Question: I am leeching off this post: <URL>
With this procedure:
'''
CREATE PROCEDURE ListTableRowCounts
AS
BEGIN
SET NOCOUNT ON
CREATE TABLE #TableCounts
(
TableName VARCHAR(500),
CountOf INT
)
INSERT #TableCounts
EXEC sp_msForEachTable
'SELECT PARSENAME(''?'', 1),
COUNT(*) FROM ? WITH (NOLOCK)'
SELECT TableName , CountOf
FROM #TableCounts
ORDER BY TableName
DROP TABLE #TableCounts
END
GO
'''
The procedure works well enough but I need it to output the name as Schema.Name and sort by that.
Is that possible? I'm not sure how to change this but you can see what it is doing below:

I have several instances were the table names are the same from different schemas.
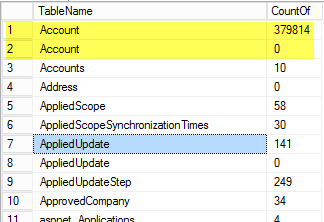
Answer: '''
CREATE PROCEDURE ListTableRowCounts
AS
BEGIN
SET NOCOUNT ON
CREATE TABLE #TableCounts
( SchemaName VARCHAR(500),
TableName VARCHAR(500),
CountOf INT
)
INSERT #TableCounts
EXEC sp_msForEachTable
'SELECT PARSENAME(''?'', 2), PARSENAME(''?'', 1),
COUNT(*) FROM ? WITH (NOLOCK)'
SELECT SchemaName, TableName , CountOf
FROM #TableCounts
ORDER BY TableName, SchemaName
DROP TABLE #TableCounts
END
GO
'''